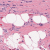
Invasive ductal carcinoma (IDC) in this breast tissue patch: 1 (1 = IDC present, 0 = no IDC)